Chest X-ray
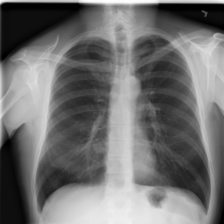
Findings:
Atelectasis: negative
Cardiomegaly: negative
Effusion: negative
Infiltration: positive
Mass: negative
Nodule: positive
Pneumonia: negative
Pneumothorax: negative
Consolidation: negative
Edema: negative
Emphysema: negative
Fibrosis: negative
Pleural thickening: negative
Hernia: negative